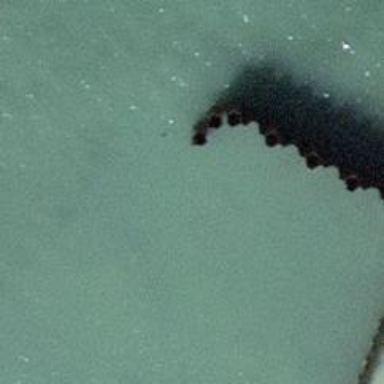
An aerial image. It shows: Breakwater structure.